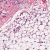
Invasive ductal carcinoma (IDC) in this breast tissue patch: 0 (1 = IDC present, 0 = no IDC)